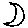
Label: moon